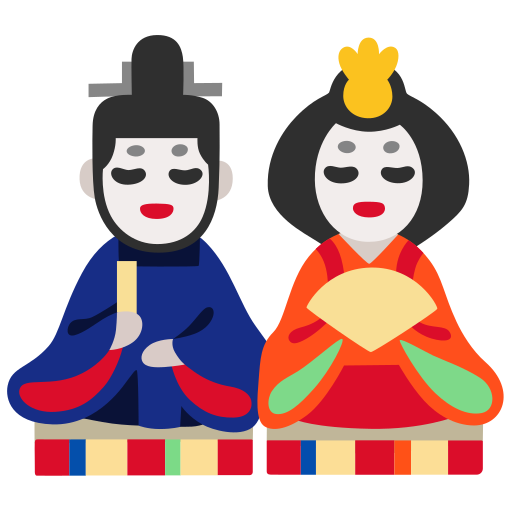
Emoji: 🎎